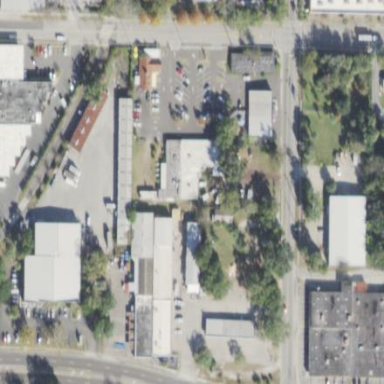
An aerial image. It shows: Commercial area.